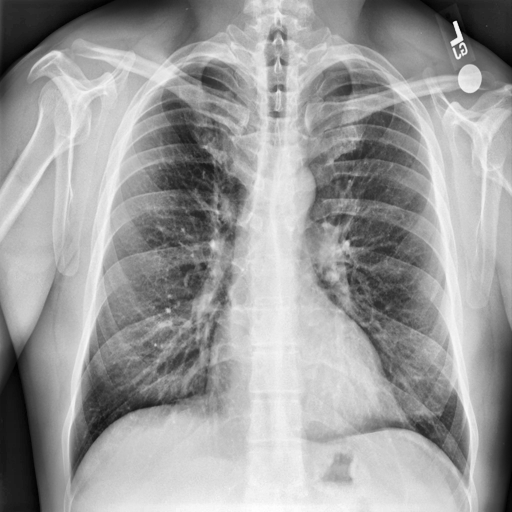
Finding: NORMAL